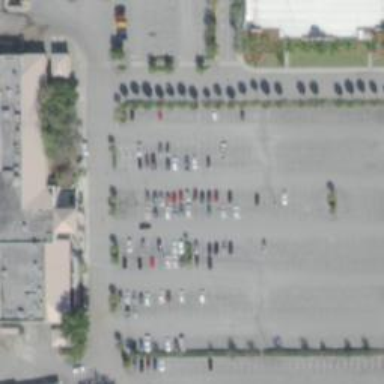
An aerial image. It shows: Parking space.